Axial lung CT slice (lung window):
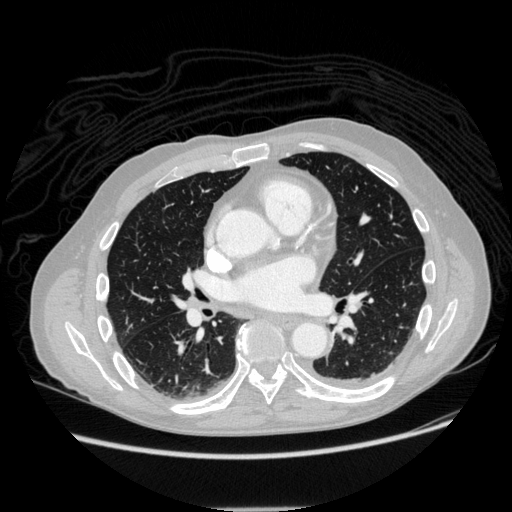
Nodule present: no